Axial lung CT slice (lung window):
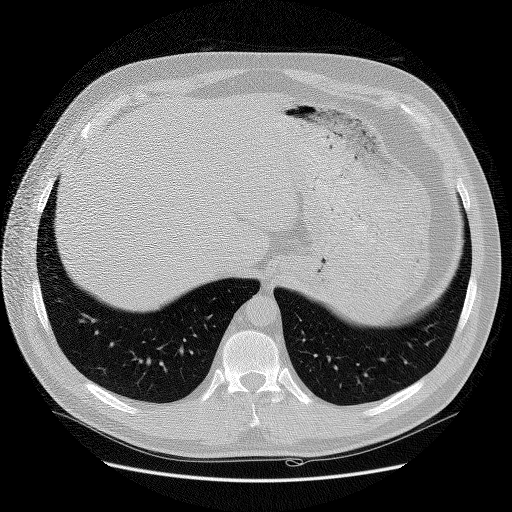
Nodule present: no